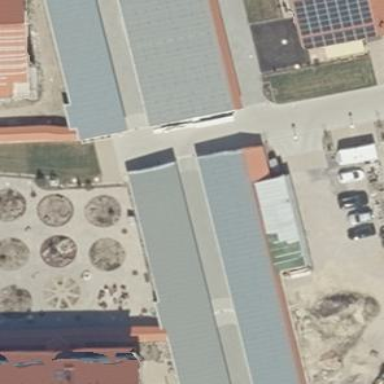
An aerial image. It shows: Carport structure.